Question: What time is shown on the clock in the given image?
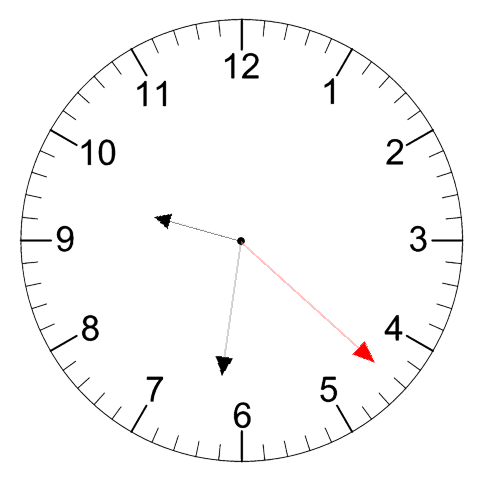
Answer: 09:31:22